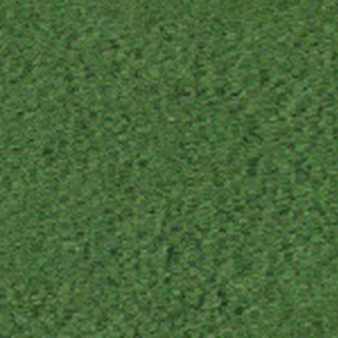
Label: other